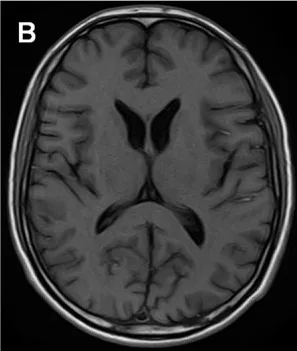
Brain MRI data of the proband showed progressive, symmetrical, mild atrophy of the caudate heads. (A,B) Axial T1- and T2-weighted MRI images were taken at 31 year old.
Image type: radiology (mri)